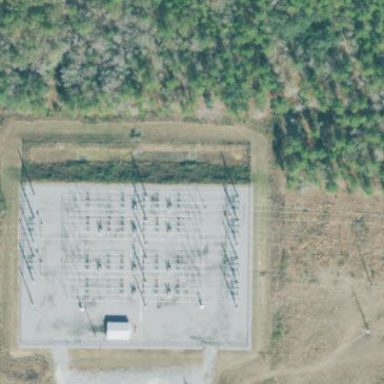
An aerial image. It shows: Substation for switching power equipment surrounded by fence.